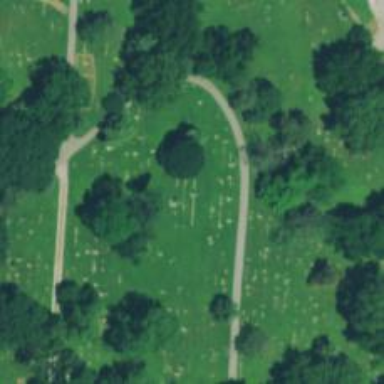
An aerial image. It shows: Memorial site with historic significance.